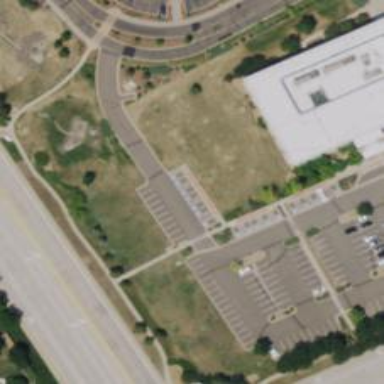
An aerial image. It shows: Parking space is available.